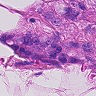
Metastatic tissue present: yes